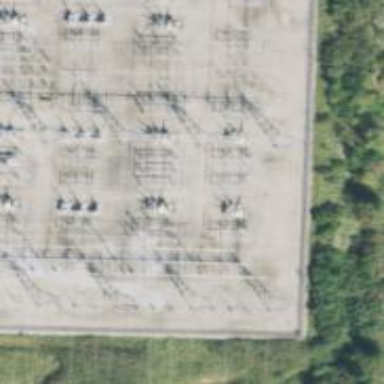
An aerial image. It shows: Switch for power supply.